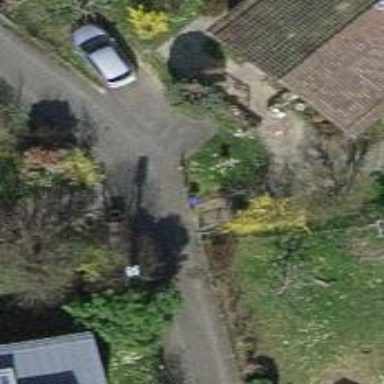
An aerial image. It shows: Alley classified as service road.